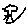
Label: tree